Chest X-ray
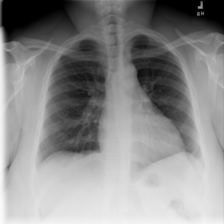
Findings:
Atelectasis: negative
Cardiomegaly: positive
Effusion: positive
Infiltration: negative
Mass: negative
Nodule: negative
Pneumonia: negative
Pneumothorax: negative
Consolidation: negative
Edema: negative
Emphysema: negative
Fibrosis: negative
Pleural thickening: negative
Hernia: negative